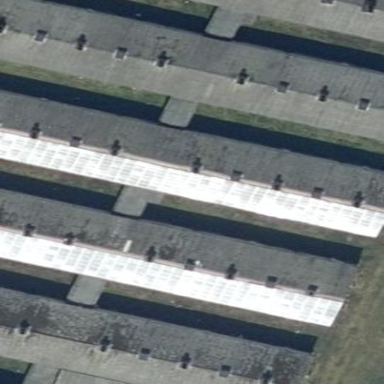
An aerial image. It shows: Gabled farm auxiliary building with grey roof. The roof is oriented along the structure.